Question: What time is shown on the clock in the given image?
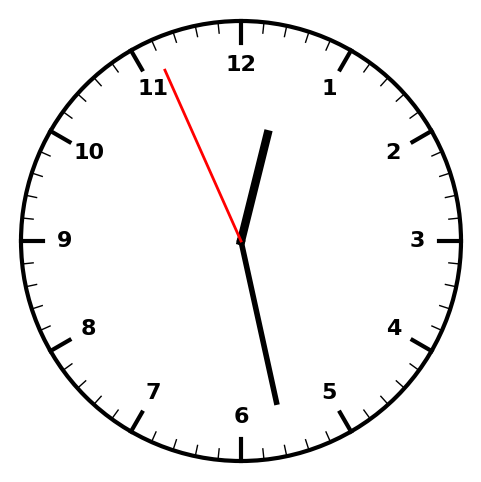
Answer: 12:27:56